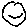
Label: smiley face